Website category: book
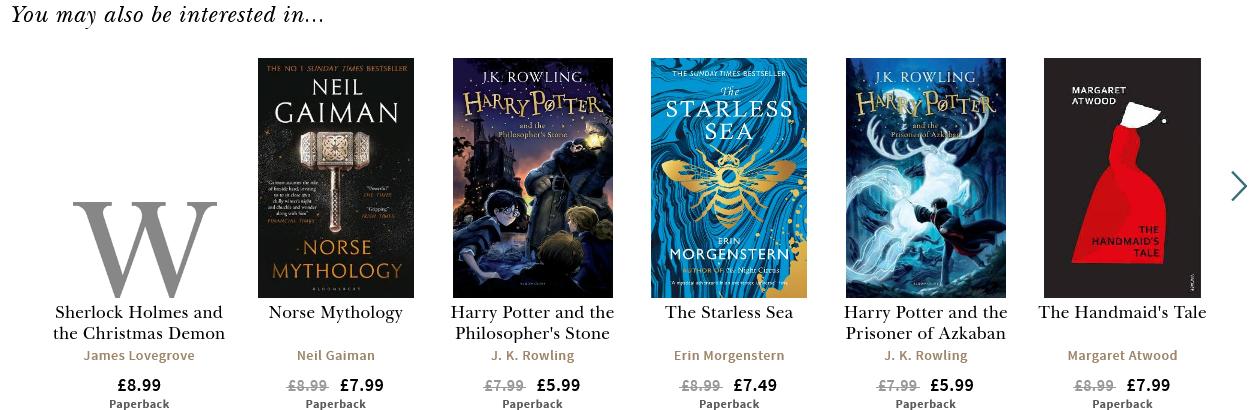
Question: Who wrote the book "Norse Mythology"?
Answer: Neil Gaiman

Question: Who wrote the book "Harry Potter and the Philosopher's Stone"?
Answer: J. K. Rowling

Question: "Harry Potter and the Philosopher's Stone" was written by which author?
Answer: J. K. Rowling

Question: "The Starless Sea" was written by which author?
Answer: Erin Morgenstern

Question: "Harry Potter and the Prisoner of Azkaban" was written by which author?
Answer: J. K. Rowling

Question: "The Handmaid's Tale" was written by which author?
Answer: Margaret Atwood

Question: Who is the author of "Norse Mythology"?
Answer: Neil Gaiman

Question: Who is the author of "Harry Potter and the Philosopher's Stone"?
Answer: J. K. Rowling

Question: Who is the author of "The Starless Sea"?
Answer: Erin Morgenstern

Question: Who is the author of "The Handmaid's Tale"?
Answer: Margaret Atwood

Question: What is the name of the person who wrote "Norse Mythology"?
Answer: Neil Gaiman

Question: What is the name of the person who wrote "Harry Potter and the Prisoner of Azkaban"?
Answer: J. K. Rowling

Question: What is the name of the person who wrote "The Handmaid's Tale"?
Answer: Margaret Atwood

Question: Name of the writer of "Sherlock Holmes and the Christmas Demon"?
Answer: James Lovegrove

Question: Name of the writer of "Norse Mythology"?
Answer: Neil Gaiman

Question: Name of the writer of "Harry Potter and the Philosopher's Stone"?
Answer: J. K. Rowling

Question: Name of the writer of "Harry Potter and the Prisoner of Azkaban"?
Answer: J. K. Rowling

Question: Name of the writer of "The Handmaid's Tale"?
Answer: Margaret Atwood

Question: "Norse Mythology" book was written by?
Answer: Neil Gaiman

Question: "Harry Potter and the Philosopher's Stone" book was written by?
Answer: J. K. Rowling

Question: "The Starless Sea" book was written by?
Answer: Erin Morgenstern

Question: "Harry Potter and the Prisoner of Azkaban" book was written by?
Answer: J. K. Rowling

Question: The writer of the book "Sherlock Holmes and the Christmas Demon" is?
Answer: James Lovegrove

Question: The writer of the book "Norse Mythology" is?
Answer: Neil Gaiman

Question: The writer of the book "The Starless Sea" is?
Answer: Erin Morgenstern

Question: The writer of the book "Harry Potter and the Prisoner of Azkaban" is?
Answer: J. K. Rowling

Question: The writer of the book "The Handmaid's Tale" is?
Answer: Margaret Atwood

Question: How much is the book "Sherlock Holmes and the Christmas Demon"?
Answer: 8.99

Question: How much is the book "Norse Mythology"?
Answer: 7.99

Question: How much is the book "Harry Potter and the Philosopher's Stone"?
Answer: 5.99

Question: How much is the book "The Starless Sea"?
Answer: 7.49

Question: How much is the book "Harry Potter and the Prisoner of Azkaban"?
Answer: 5.99

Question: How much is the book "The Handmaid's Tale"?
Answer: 7.99

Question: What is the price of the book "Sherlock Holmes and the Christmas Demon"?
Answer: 8.99

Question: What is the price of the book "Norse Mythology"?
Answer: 7.99

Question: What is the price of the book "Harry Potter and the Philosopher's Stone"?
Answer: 5.99

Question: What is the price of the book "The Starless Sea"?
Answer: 7.49

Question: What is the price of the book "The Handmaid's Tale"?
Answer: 7.99

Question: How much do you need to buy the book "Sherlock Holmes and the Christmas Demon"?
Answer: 8.99

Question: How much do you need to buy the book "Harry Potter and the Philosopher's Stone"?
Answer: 5.99

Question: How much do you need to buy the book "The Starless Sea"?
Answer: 7.49

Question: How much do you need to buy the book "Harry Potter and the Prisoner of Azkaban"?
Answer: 5.99

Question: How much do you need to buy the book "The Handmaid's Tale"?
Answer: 7.99

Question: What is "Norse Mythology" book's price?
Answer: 7.99

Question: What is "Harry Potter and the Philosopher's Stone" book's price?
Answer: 5.99

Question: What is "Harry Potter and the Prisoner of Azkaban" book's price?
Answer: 5.99

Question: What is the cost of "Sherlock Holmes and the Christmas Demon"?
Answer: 8.99

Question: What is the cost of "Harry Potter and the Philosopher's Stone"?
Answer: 5.99

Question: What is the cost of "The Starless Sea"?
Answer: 7.49

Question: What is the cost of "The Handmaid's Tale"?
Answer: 7.99

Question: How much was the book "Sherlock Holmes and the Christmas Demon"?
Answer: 8.99

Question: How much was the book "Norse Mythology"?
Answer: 7.99

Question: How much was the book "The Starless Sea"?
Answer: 7.49

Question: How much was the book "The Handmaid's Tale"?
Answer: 7.99

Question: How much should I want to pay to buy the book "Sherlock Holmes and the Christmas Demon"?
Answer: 8.99

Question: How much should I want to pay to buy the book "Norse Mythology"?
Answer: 7.99

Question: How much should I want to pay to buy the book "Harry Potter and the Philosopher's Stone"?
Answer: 5.99

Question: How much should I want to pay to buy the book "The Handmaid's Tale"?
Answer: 7.99

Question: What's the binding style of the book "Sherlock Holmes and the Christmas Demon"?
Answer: Paperback

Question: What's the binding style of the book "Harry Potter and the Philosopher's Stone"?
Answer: Paperback

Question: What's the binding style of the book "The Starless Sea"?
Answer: Paperback

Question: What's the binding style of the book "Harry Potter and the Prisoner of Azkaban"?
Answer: Paperback

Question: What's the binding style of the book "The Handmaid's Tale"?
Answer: Paperback

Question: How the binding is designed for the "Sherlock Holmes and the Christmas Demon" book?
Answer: Paperback